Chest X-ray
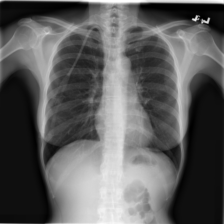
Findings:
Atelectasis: negative
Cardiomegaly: negative
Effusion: negative
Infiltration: negative
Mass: negative
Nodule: negative
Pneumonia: negative
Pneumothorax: negative
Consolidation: negative
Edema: negative
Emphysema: negative
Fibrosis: negative
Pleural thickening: negative
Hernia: negative